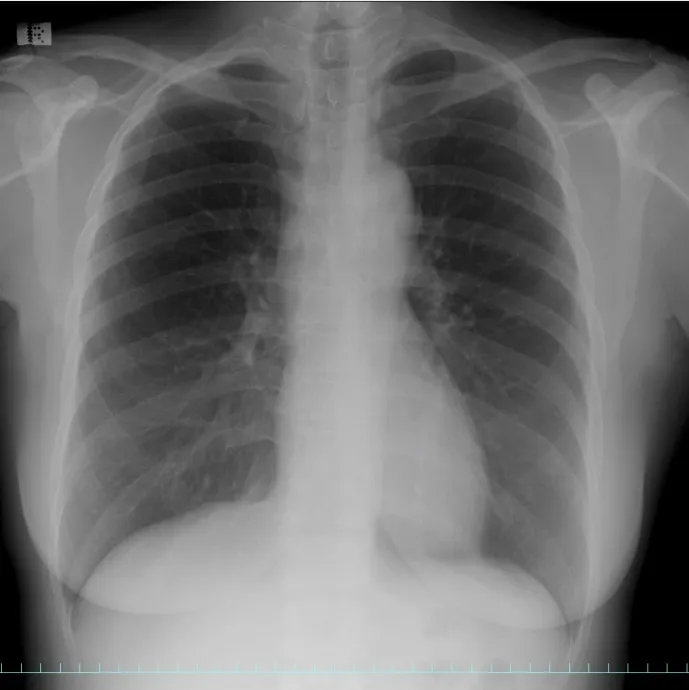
A computed tomographic scan of the chest shows an anterior mediastinal mass.
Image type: radiology (x_ray)